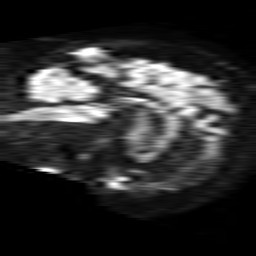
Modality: TRACE
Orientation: sagittal
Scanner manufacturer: philips
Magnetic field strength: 1.5 T
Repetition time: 4.6 s
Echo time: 0.08941 s